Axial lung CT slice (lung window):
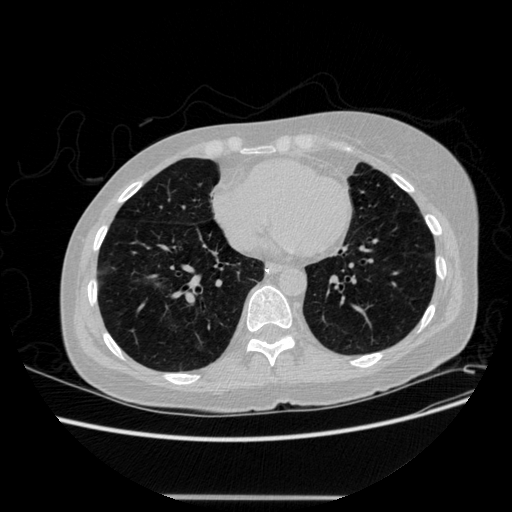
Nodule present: no